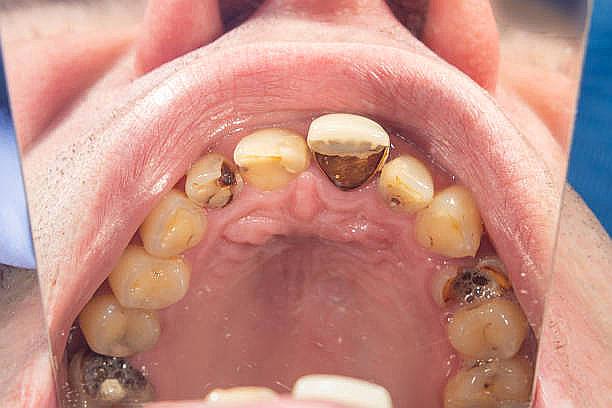
Condition: Calculus